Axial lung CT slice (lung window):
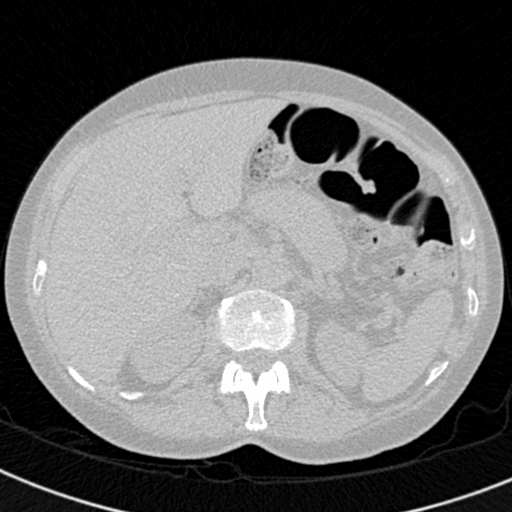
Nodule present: no